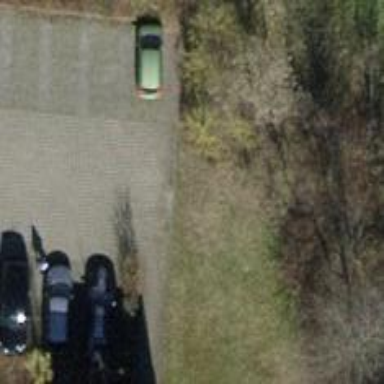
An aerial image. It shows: Parking aisle made of paving stones.